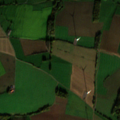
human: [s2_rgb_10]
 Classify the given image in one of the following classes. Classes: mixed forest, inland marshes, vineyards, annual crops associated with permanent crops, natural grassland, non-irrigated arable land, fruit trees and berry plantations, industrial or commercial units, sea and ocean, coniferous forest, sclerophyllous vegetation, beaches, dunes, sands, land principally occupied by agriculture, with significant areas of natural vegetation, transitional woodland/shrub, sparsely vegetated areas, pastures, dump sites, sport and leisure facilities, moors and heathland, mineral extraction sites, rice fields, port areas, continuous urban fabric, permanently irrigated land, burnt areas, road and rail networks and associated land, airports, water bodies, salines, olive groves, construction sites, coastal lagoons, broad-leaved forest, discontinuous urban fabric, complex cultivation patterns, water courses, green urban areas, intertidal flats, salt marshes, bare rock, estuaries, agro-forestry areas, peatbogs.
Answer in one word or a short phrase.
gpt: discontinuous urban fabric, non-irrigated arable land, pastures, complex cultivation patterns, land principally occupied by agriculture, with significant areas of natural vegetation